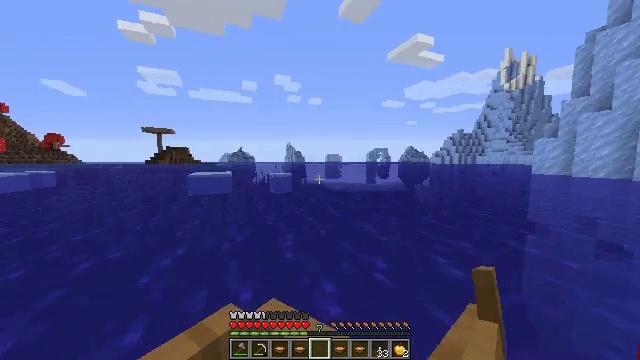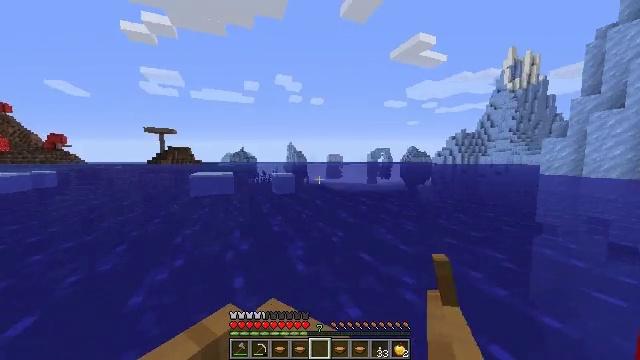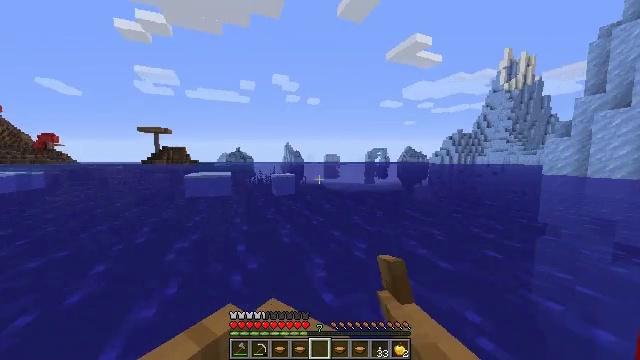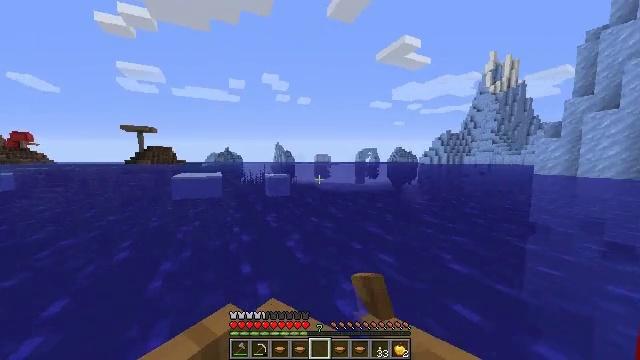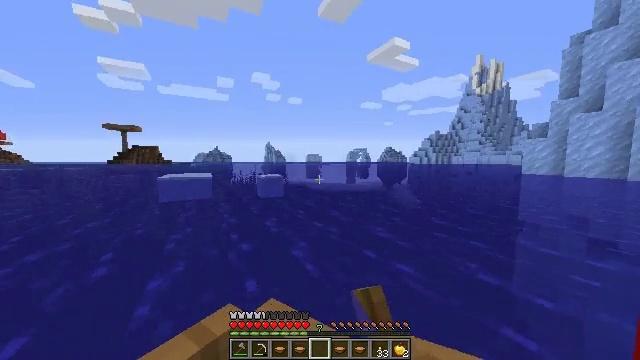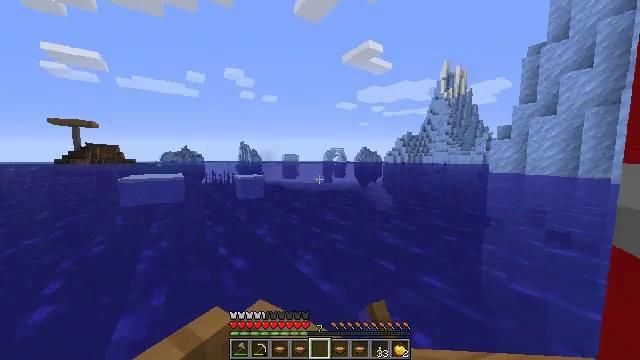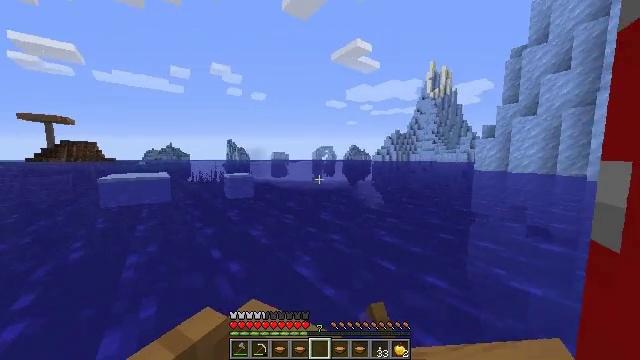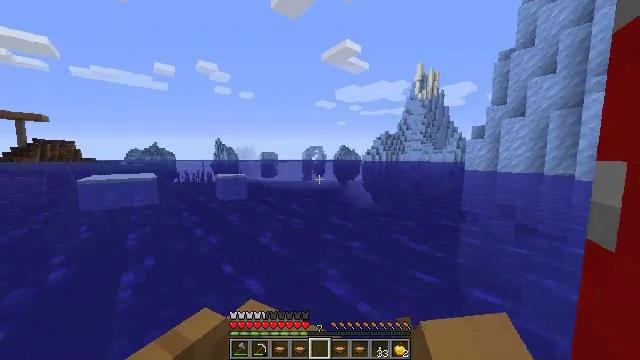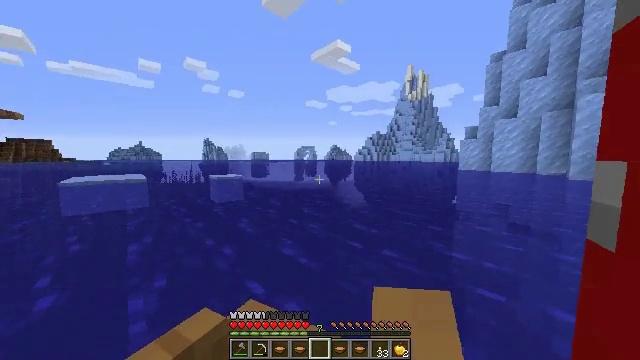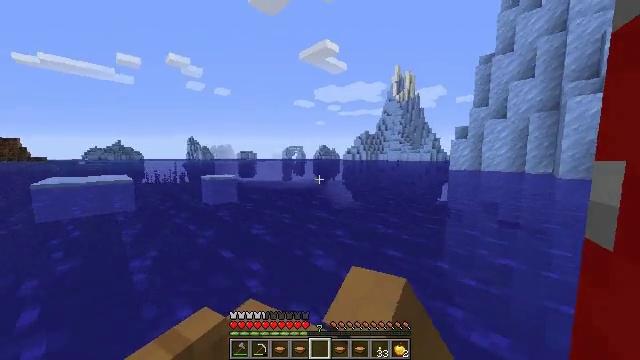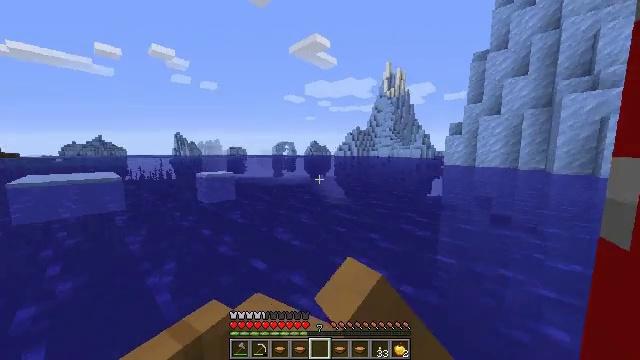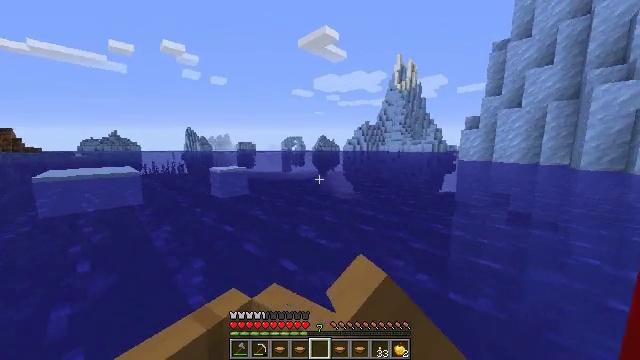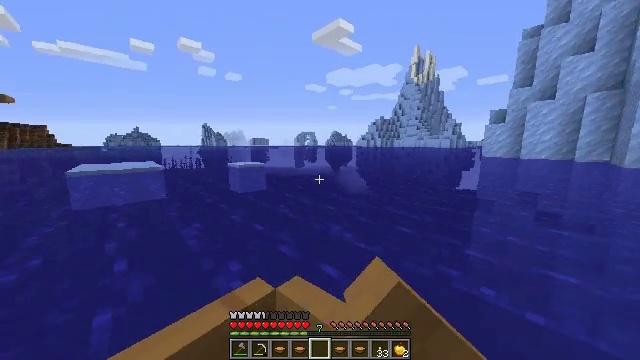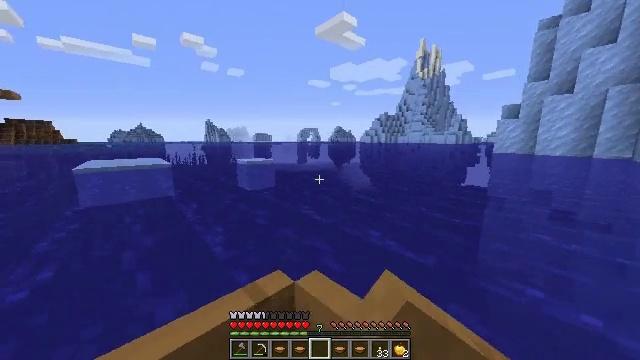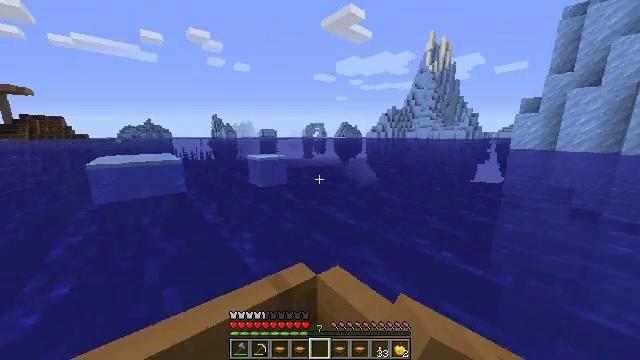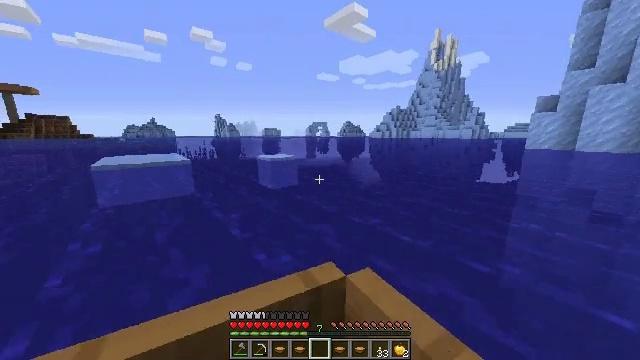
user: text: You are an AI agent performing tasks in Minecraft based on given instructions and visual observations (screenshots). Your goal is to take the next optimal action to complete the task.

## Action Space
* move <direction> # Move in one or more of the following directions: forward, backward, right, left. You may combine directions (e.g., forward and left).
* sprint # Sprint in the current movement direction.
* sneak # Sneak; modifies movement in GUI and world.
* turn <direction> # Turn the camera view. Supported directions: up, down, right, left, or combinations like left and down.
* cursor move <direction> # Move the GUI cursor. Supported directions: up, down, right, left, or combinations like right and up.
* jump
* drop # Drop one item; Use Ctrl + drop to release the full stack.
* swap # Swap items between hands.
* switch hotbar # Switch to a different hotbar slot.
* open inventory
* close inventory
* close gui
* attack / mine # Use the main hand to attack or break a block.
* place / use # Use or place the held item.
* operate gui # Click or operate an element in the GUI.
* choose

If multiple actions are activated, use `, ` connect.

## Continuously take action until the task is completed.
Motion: motion action
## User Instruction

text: Drop a mushroom stew.
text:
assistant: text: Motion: move forward and move right, sprint
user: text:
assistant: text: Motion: move forward and move right, sprint
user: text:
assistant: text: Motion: move forward and move right, sprint
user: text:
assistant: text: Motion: move forward, sprint
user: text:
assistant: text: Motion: move forward, sprint, turn right
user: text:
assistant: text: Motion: move forward, sprint, turn right
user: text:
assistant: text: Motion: move forward, sprint
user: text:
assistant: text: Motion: move forward and move right, sprint
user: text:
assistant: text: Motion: move forward and move right, sprint
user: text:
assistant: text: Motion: move forward and move right, sprint, turn left and down
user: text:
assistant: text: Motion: move forward and move right, sprint, turn left and down
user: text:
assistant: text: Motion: move forward and move right, sprint, turn left and down
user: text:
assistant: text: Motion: move forward and move right, sprint, turn left and down
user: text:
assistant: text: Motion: move forward and move right, sprint, turn left and down
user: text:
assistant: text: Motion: move forward and move right, sprint, turn left
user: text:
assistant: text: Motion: move forward and move right, sprint, turn left
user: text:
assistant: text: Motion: move forward and move right, sprint, turn left
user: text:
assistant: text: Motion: move forward and move right, sprint, turn left
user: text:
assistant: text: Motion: move forward and move right, sprint, turn left
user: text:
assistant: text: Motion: move forward and move right, sprint, turn left
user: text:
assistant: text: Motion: move forward and move right, sprint, turn left
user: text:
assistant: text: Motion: move forward and move right, sprint, turn left
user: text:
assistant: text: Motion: move forward and move right, sprint, turn left
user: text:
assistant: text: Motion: move forward and move right, sprint
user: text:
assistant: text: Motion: move forward and move right, sprint
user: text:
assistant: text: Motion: move forward and move left, sprint
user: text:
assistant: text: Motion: move forward and move left, sprint
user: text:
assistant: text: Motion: move forward and move left, sprint
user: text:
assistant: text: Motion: move forward and move left, sprint
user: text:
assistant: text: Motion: move forward and move left, sprint